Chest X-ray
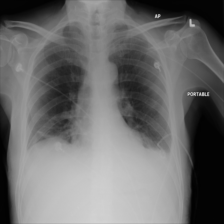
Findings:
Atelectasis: positive
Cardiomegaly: negative
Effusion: positive
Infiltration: negative
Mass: negative
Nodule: negative
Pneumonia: negative
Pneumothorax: negative
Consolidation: negative
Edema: negative
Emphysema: negative
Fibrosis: negative
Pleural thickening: negative
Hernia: negative